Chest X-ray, PA view. Patient: 57 years old, sex F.
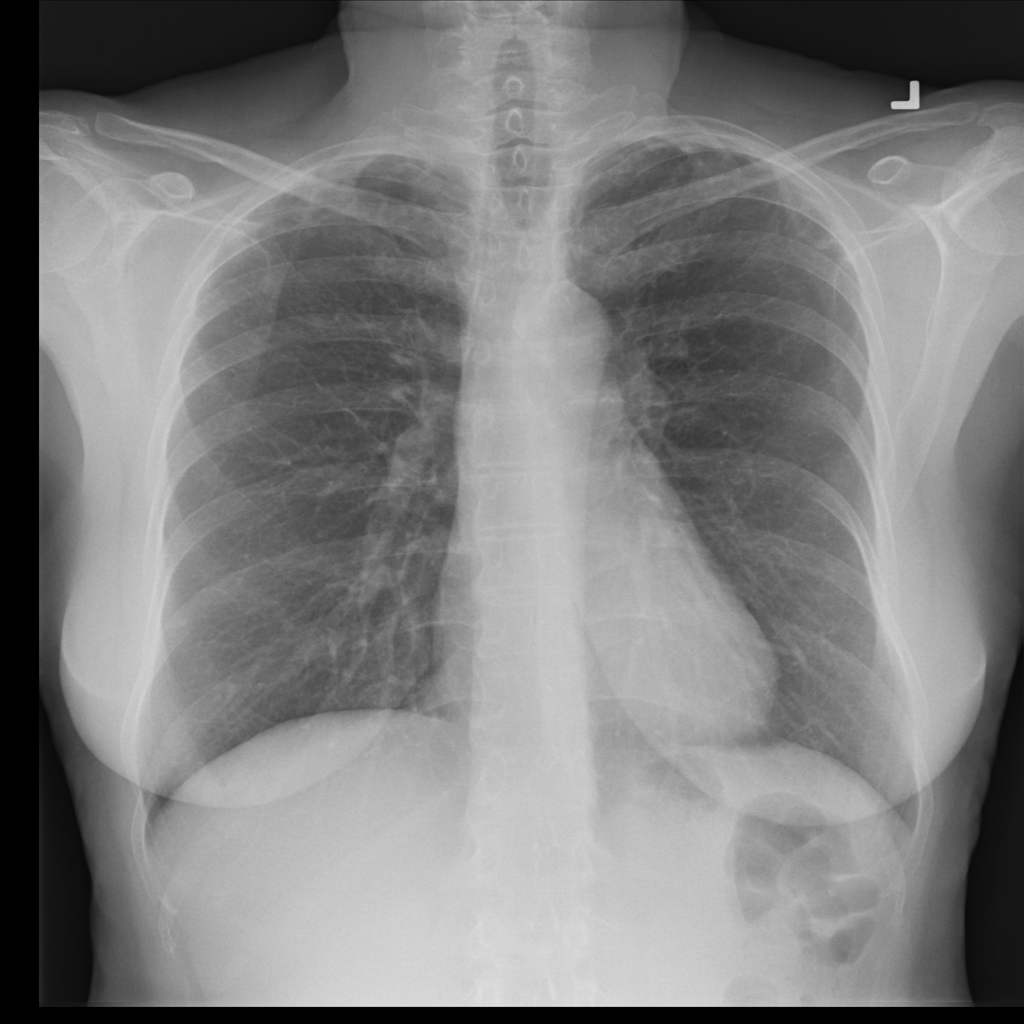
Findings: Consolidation